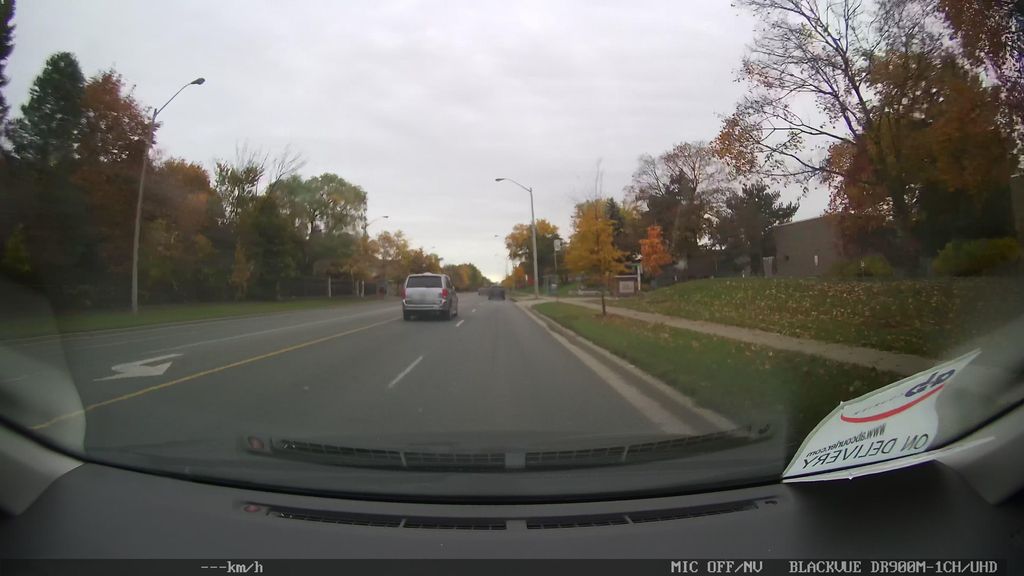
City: toronto